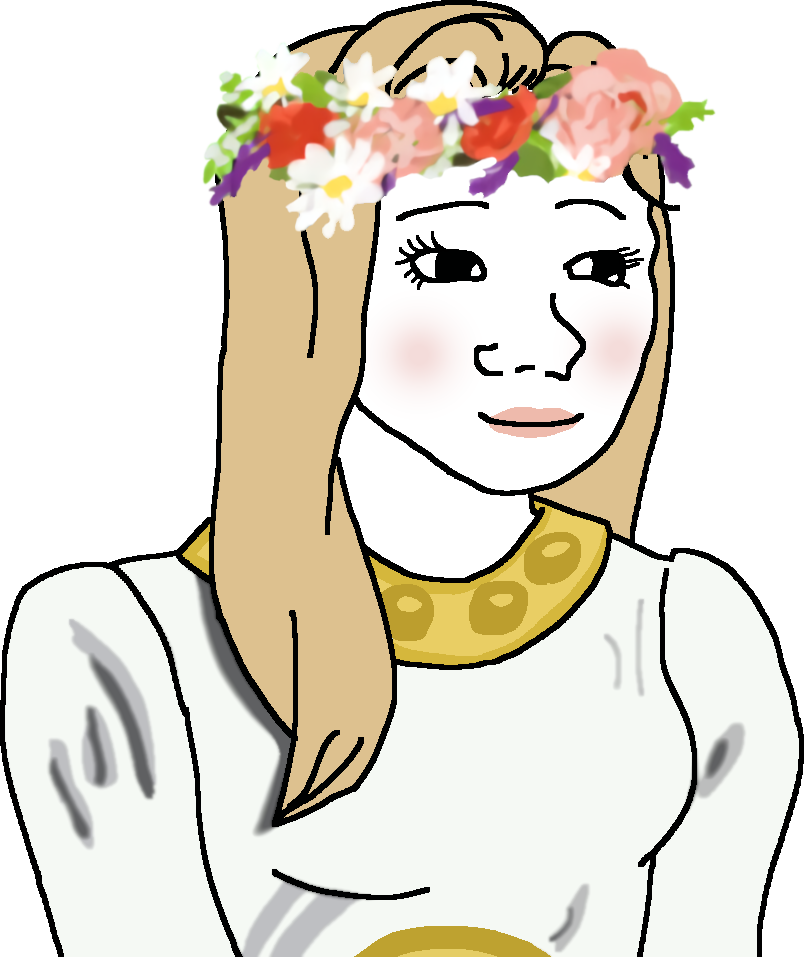
Label: 5_Trad_Wife